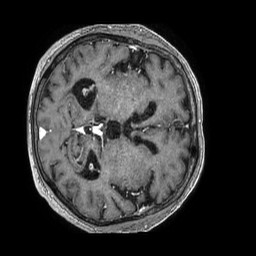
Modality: T1w
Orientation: axial
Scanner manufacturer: philips
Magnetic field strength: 1.5 T
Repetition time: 0.00753 s
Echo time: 0.003419 s